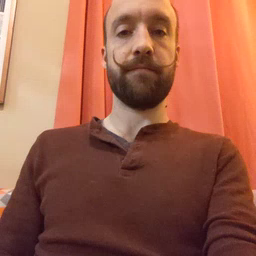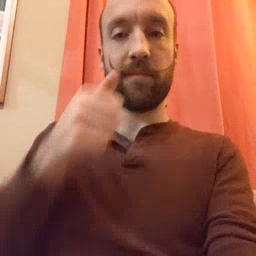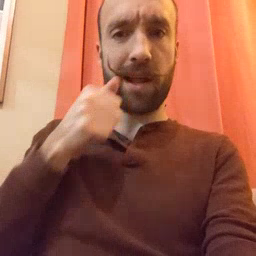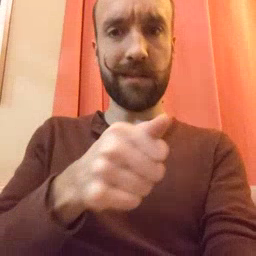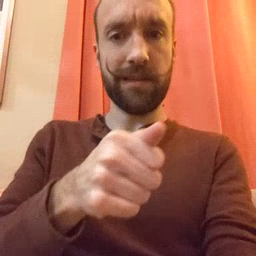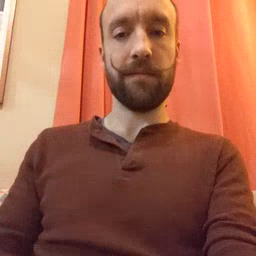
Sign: hide